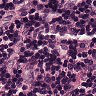
Metastatic tissue present: no